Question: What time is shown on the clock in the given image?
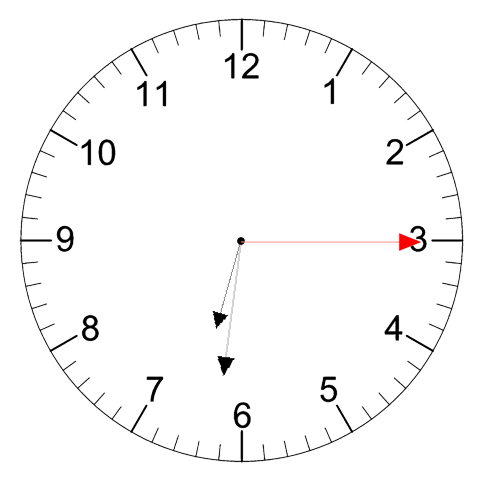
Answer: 06:31:15